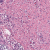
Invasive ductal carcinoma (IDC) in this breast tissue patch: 0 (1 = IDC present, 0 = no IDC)